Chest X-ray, AP view. Patient: 29 years old, sex M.
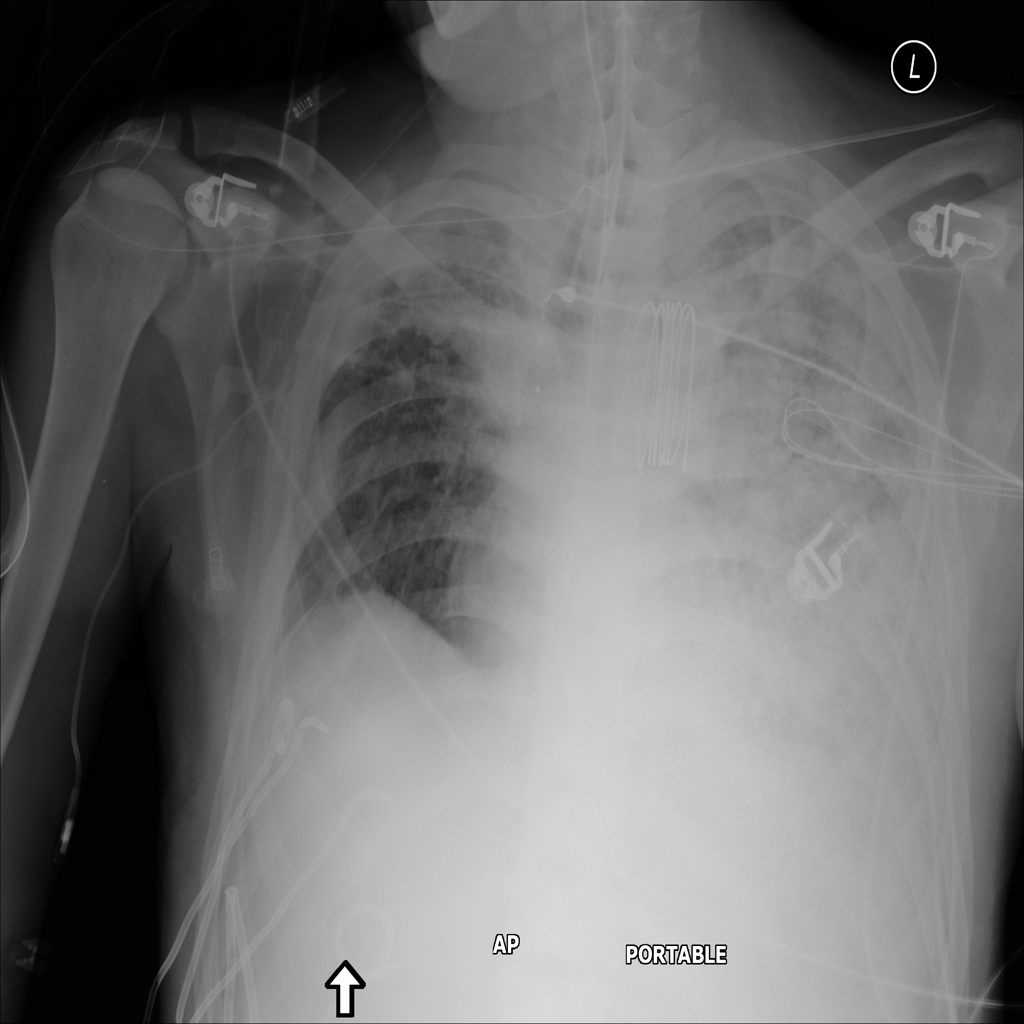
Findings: Infiltration